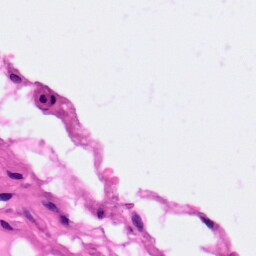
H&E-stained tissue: Pancreatic